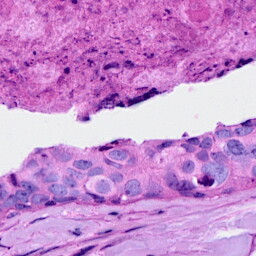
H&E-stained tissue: Breast